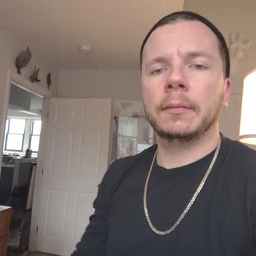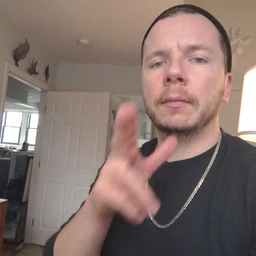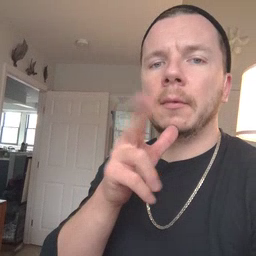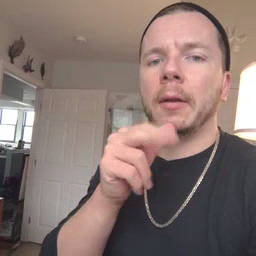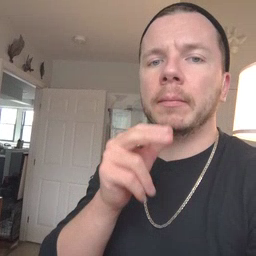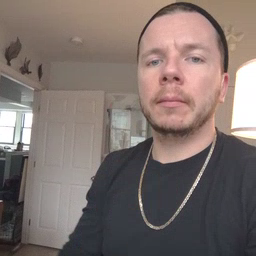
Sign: hen